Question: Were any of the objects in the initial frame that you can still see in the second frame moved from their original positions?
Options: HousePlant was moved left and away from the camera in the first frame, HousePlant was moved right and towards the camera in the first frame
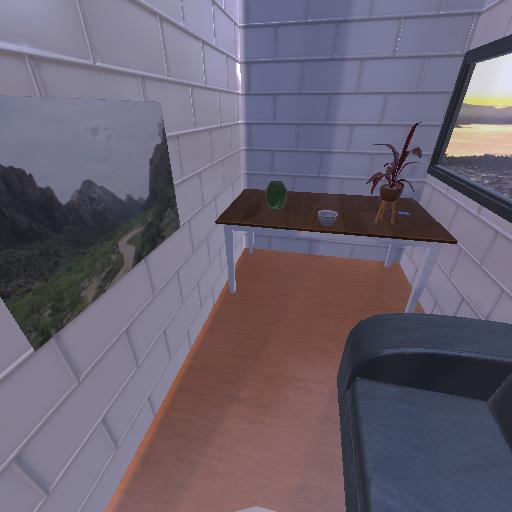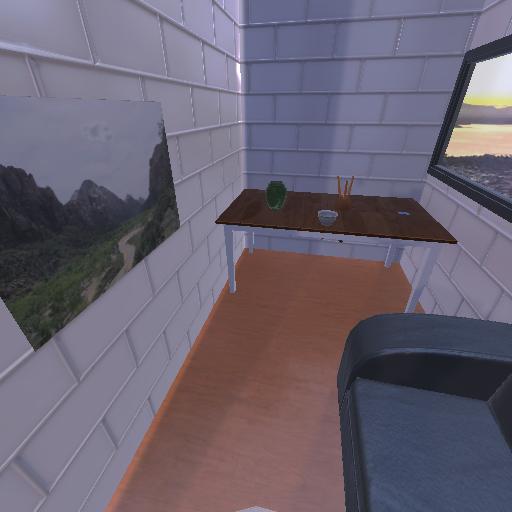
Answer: HousePlant was moved left and away from the camera in the first frame